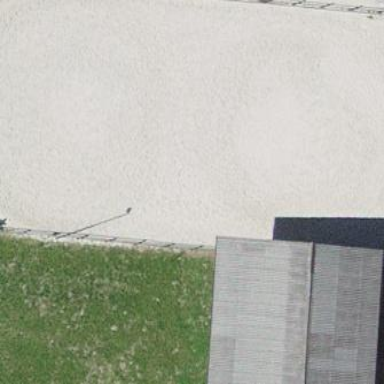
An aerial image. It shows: Equestrian pitch for leisure land sports.